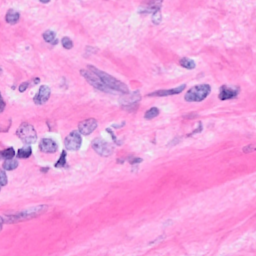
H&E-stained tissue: Breast